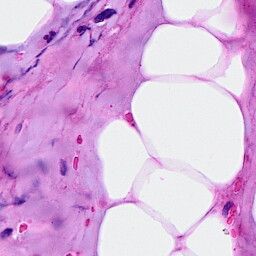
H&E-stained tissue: Breast